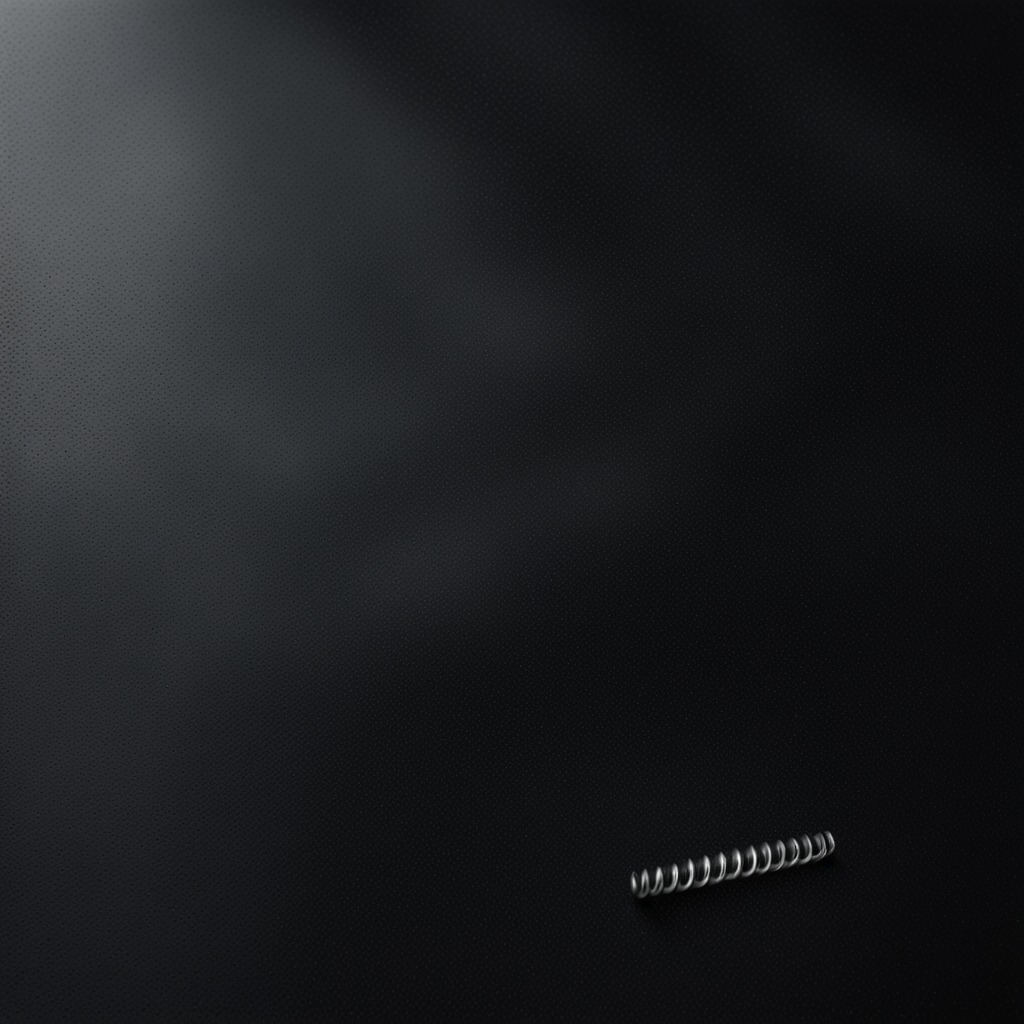
A coiled metal spring lying on the clean granite tabletop inside a workshop at night dim ambient light soft shadows worn but beneath the mat